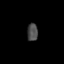
Tissue: lung
Cell type: Epithelial cells
Senescence score: 0.2113
Nuclear area (px): 183
Mean DAPI intensity: 75.333